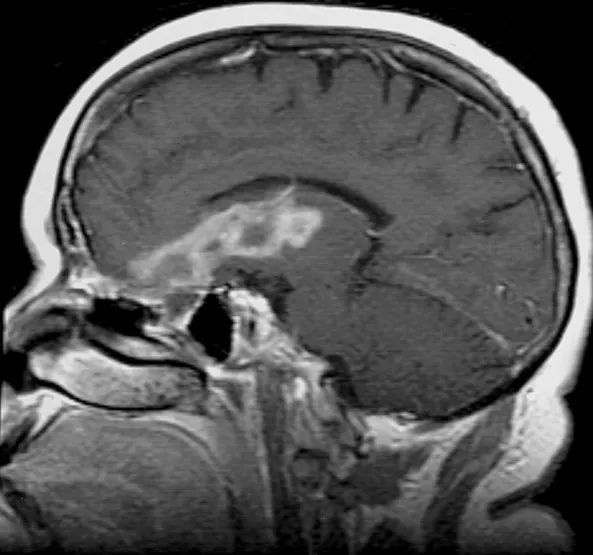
Sagittal T1 Gadolinium-enhanced MRI; evolution of blood products in the right inferior frontal lobe extending to the basal ganglia.
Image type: radiology (mri)